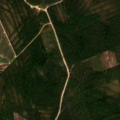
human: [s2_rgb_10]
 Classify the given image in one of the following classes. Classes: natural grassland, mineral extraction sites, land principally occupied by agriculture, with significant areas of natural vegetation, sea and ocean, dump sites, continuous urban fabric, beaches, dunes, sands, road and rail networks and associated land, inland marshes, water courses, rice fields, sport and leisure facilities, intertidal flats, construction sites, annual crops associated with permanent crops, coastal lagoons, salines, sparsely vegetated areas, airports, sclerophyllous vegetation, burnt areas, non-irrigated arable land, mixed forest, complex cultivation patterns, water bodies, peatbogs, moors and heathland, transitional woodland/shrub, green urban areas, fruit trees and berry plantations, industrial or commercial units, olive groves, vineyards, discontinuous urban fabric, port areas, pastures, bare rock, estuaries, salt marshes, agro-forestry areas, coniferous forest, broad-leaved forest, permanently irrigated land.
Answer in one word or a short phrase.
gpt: coniferous forest, mixed forest, peatbogs